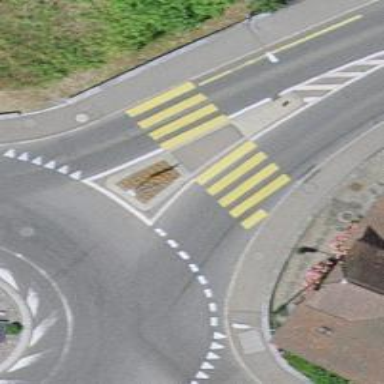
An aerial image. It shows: Footway with asphalt surface and crossing.